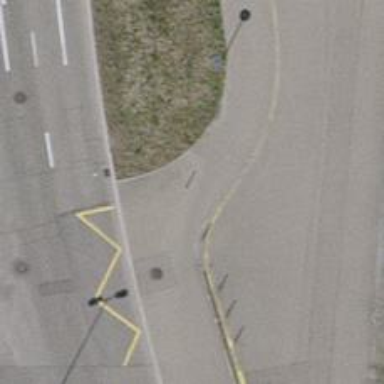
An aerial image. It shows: Bollard.